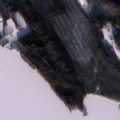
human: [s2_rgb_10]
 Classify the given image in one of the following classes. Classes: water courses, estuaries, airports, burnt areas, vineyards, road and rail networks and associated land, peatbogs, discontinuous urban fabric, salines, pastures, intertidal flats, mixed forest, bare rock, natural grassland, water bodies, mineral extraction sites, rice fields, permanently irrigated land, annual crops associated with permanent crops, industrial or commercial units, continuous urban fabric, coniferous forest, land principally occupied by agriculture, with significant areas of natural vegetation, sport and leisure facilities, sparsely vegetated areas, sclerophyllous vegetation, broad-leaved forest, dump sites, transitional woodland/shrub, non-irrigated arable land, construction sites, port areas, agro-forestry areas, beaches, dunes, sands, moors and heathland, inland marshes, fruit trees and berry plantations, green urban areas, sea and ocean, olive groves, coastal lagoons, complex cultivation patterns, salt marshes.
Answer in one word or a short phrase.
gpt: coniferous forest, mixed forest, water bodies